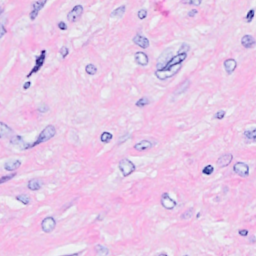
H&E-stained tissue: Breast